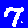
Digit: 7